Question: I need to add some view in iOS 7. And in the same time my project have to work on iOS 6.

How can I do it programmacly? I want to see the same position of "i"-button on 2 versions of app.
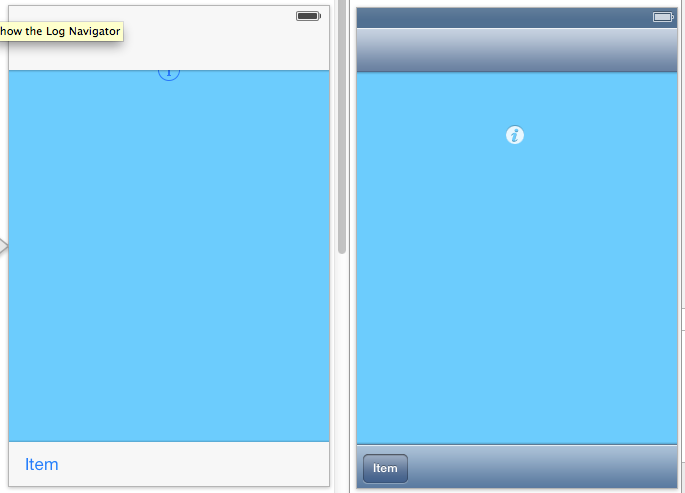
Answer: Here's a category I put on a ViewController. It might not be the smartest method but it works for my views. All my apps build the UI's programatically. If you set the frame of a view to this after it has been loaded, it will behave the same in iOS 7 as in earlier versions. The code isn't kludgy in that it doesn't rely on the version rather the characteristics of the superview. I'm open to any comments.
'''
@implementation UIViewController (effectiveContentFrame)
// determine frame size and offset to get the max frame we can get for the current view and orientation
// needed this after the introduction of iOS 7 where frames are handled slightly differently
// note: it uses the different heights/widths at the current rotation
/*
iOS 6 portrait
application Frame: = (0.000000,20.000000) 320.000000x460.000000 )
superview Frame = (0.000000,20.000000) 320.000000x460.000000 )
iOS7 portrait
application Frame: = (0.000000,20.000000) 320.000000x460.000000 )
superview Frame = (0.000000,0.000000) 320.000000x480.000000 )
*/
- (CGRect) effectiveContentFrame
{
CGRect rect;
UIInterfaceOrientation orientation = [UIApplication sharedApplication].statusBarOrientation;
CGRect statusBarFrame = [UIApplication sharedApplication].statusBarFrame;
CGFloat statusBarHeight = 0.;
rect = self.view.superview.frame; // the frame will be relative to the superview. Note in iOS6 the root superview frame includes the
if (UIInterfaceOrientationIsPortrait(orientation))
{
rect.size.height += rect.origin.y; // total height
statusBarHeight = statusBarFrame.size.height;
}
else
{
rect.size.height += rect.origin.x; // total height
statusBarHeight = statusBarFrame.size.width;
}
CGFloat extraHeight = 0; // this is going to be how much extra height we have to take off of the total height of the frame,
// which is going to be the status bar+navbar+toolbar heights
CGFloat topHeight = 0; // this is the height of the stuff before the frame, which we are going to use as an offset
if (![UIApplication sharedApplication].statusBarHidden)
extraHeight += statusBarHeight;
if (!self.navigationController.navigationBar.isHidden)
extraHeight += self.navigationController.navigationBar.frame.size.height;
topHeight = extraHeight;
if (!self.navigationController.toolbar.isHidden)
extraHeight += self.navigationController.toolbar.frame.size.height;
rect.origin.y = topHeight - rect.origin.y; // in iOS6 the status bar and navbar is already included in the origin but not in iOS7 .
if (rect.origin.y < 0)
rect.origin.y = 0;
rect.size.height -= extraHeight; // subtract status/nav and toolbar heights from the total height left in the superview
return rect;
}
'''